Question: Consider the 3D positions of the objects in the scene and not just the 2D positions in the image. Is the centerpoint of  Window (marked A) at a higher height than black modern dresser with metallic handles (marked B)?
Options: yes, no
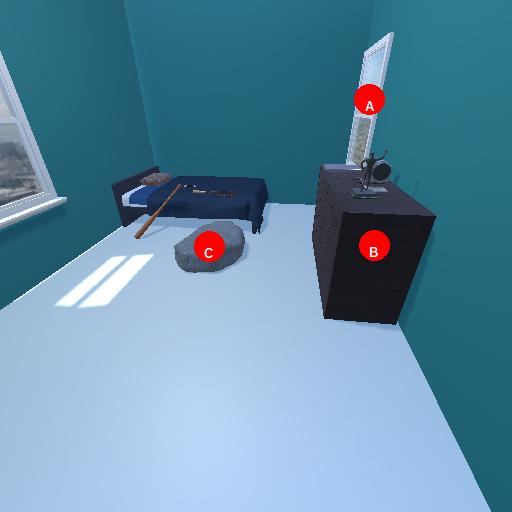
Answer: yes